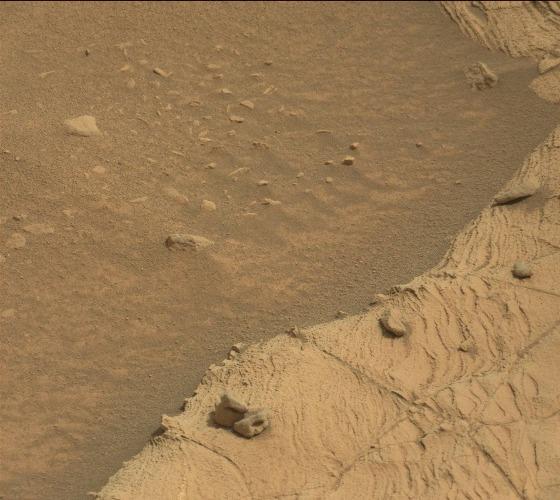
Terrain classes present: Bedrock, Gravel / Sand / Soil, Rock